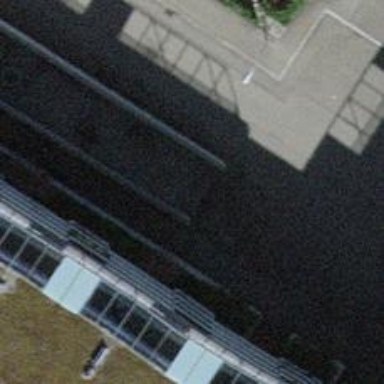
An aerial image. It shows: Parking entrance.